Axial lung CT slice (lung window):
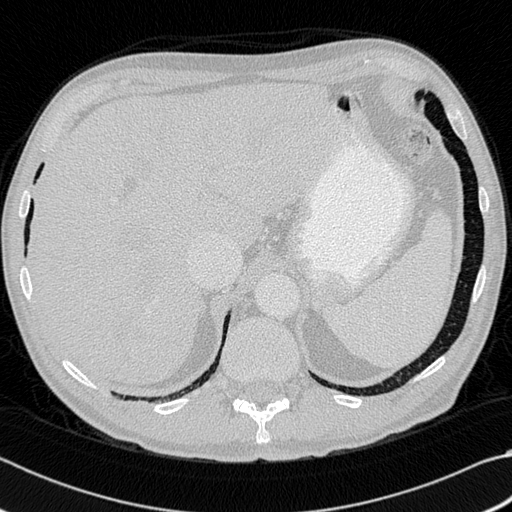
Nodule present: no